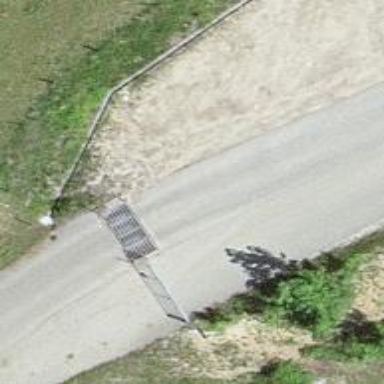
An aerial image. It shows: Cattle grid.